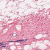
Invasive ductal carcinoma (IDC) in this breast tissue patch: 0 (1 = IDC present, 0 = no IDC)